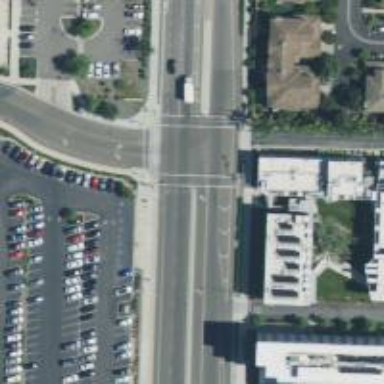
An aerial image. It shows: Unmarked road crossing.